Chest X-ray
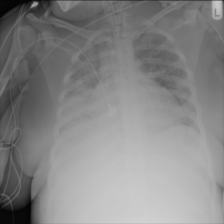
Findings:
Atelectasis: negative
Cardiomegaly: negative
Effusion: negative
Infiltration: positive
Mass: negative
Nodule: negative
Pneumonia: negative
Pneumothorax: negative
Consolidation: negative
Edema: negative
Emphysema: negative
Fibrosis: negative
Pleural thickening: negative
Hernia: negative